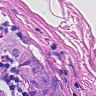
Metastatic tissue present: yes